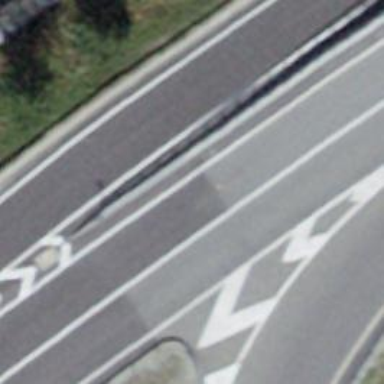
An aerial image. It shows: Asphalt road classified as primary highway.